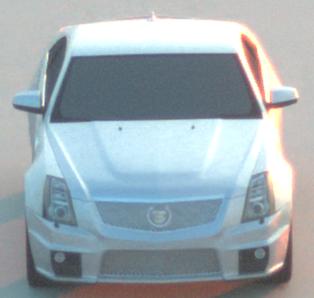
Make: Cadillac
Model: CTS-V
Detailed model: CTS-V (II) Limousine
Model produced from: 2008/11
Model produced until: 2010/12
Doors: 4
Color: white
Road condition: dry road
Daytime: sunrise or sunset
Contrast: medium contrast